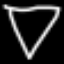
Label: diamond